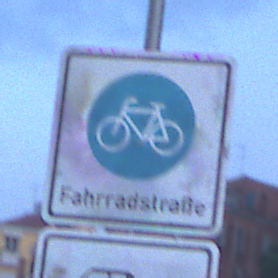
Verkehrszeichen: BeginnFahrradstrasse
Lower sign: MehrspurigeFahrzeugeFrei2
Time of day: Dawn
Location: Outdoor (Urban)
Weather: PartlyCloudy
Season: NotSpecified
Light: Natural